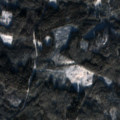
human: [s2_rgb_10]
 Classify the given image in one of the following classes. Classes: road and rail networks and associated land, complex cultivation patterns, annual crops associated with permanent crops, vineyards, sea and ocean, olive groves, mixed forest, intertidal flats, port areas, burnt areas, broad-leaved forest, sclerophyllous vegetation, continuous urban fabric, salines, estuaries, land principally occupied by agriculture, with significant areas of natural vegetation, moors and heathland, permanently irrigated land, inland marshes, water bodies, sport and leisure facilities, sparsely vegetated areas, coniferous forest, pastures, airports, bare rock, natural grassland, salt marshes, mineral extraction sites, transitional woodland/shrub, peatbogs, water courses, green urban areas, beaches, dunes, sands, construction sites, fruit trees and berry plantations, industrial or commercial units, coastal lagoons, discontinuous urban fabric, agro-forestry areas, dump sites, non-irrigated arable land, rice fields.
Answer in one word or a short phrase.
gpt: coniferous forest, mixed forest